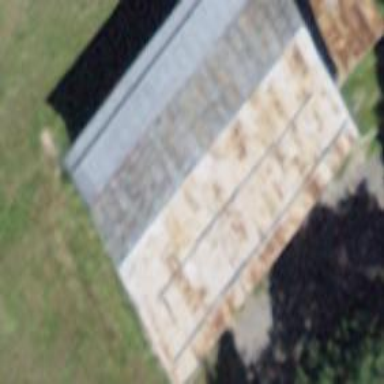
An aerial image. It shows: Building with tiled roof.